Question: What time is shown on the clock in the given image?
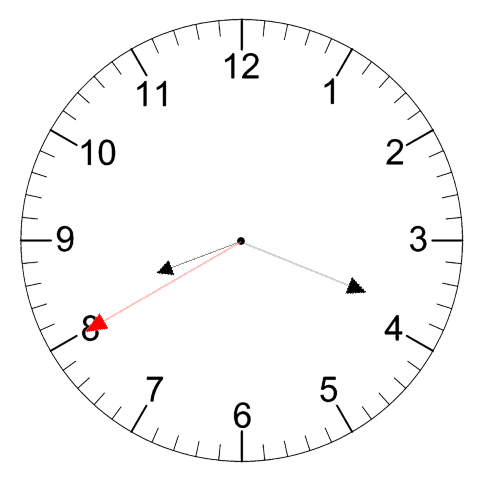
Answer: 08:18:40